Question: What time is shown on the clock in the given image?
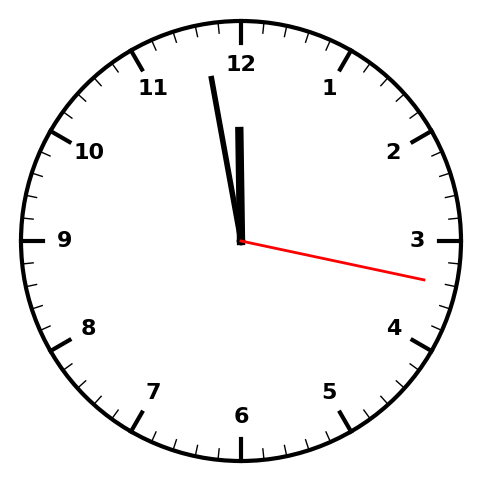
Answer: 11:58:17